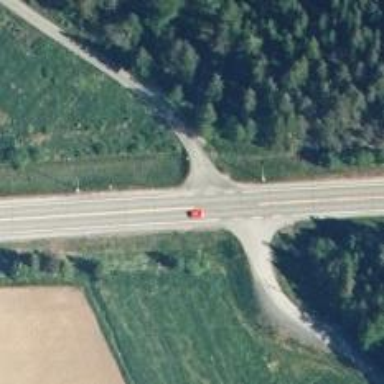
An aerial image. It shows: Asphalt trunk highway.